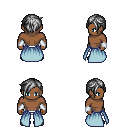
a pixel art fantasy rpg character, male body template, human, dark skin, overskirt, white pants, gray pixie cut hairstyle, white cloth bracers, ghillies, four views (front, back, left, right), 2x2 character sprite sheet, small pixel art, hard edges, no anti-aliasing